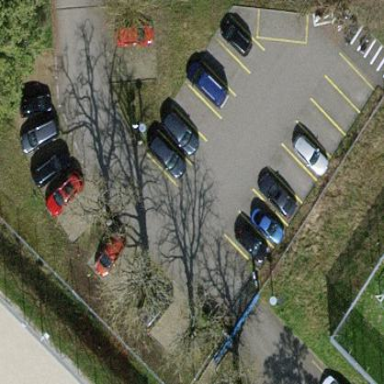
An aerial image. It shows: Parking area with surface.